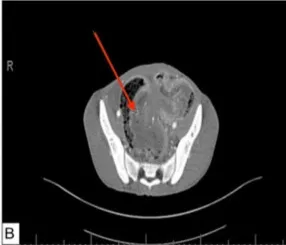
Computer tomography (CT) imaging. A, B) Axial cuts of CT abdomen-pelvis with triple contrast (IV-oral-rectal) and the arrow pointing to the area of colo-colonic intussusception.
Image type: radiology (ct)